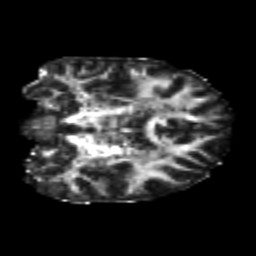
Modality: FA
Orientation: coronal
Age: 21
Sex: female
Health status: healthy
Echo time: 0.074 s